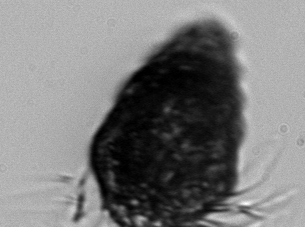
Label: Laboea_strobila